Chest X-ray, PA view. Patient: 38 years old, sex F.
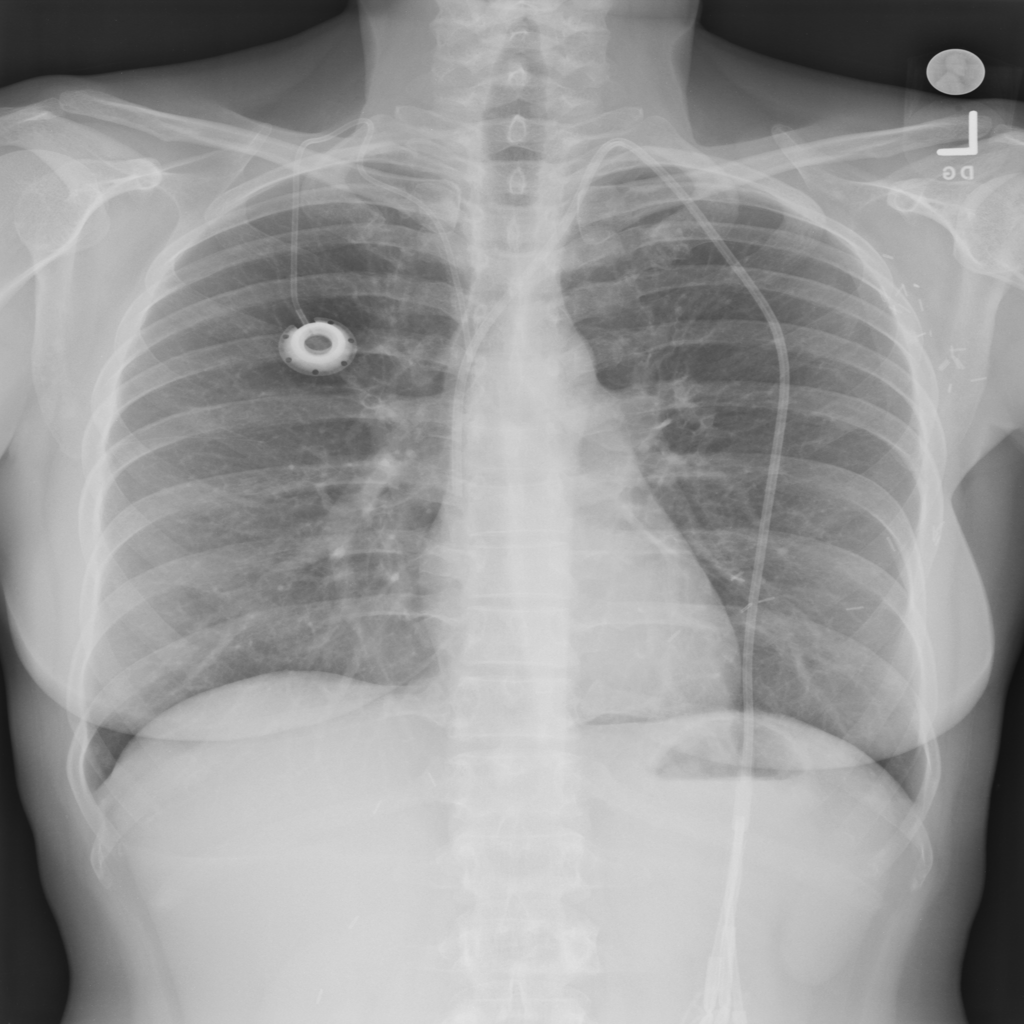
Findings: No Finding